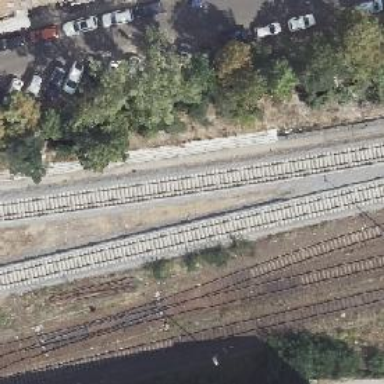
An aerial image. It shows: Light rail railway line with electrified rails.